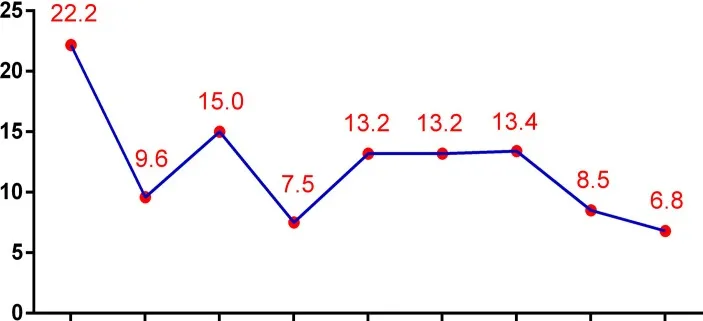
Changes of fasting plasma glucose level during the hospital stay because of diabetic ketoacidosis.
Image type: pathology (masson_trichrome)